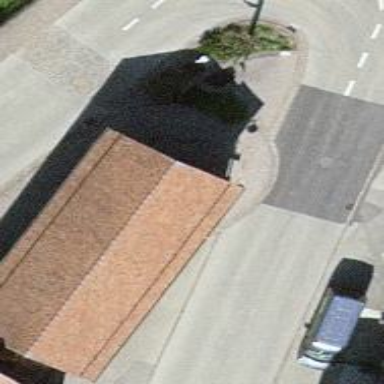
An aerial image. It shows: Bus stop with platform for public transport.